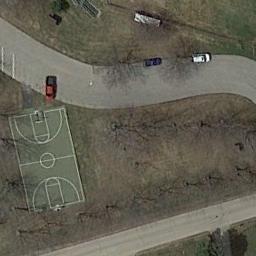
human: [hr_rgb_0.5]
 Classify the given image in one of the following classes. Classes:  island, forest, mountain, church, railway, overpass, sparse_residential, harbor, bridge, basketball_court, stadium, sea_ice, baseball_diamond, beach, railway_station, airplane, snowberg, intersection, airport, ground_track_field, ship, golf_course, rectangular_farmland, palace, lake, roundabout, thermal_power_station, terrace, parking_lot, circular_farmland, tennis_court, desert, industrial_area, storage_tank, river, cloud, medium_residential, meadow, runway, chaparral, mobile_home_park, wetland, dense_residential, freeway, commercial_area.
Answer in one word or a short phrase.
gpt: basketball_court